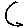
Label: moon